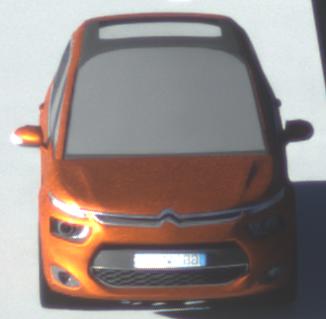
Make: Citroen
Model: Grand C4 Picasso VTi 120
Detailed model: Grand C4 Picasso (II)
Model produced from: 2013/10
Model produced until: 2015/02
Doors: 5
Color: orange
Road condition: dry road
Daytime: sunrise or sunset
Contrast: medium contrast